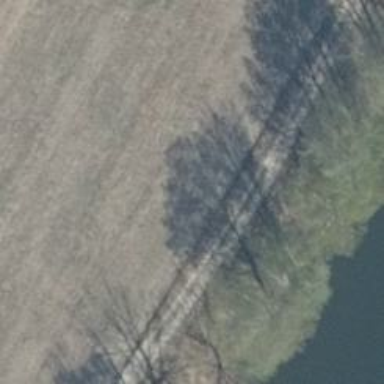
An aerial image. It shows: Sandy track with grade 4 tracktype.